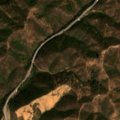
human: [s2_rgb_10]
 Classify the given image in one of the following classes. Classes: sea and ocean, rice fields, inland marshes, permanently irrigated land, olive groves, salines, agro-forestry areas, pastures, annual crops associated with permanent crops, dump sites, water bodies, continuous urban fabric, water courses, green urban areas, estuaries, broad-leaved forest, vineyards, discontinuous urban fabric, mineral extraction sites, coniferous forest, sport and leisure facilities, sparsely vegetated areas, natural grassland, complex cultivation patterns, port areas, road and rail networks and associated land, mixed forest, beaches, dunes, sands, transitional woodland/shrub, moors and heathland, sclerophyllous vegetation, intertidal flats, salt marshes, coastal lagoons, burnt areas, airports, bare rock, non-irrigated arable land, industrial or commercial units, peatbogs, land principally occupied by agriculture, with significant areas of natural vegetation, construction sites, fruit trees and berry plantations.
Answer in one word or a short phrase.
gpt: land principally occupied by agriculture, with significant areas of natural vegetation, broad-leaved forest, sclerophyllous vegetation, transitional woodland/shrub